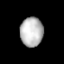
Tissue: lung
Cell type: Endothelial cells
Senescence score: 0.6594
Nuclear area (px): 656
Mean DAPI intensity: 186.431